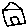
Label: house